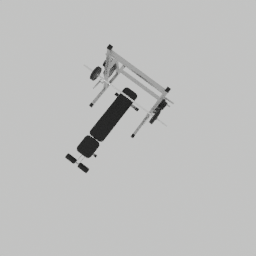
Label: tools